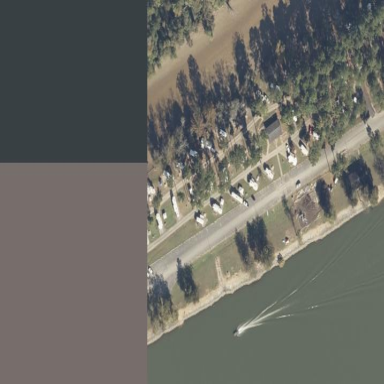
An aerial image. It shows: Caravan site with tents.